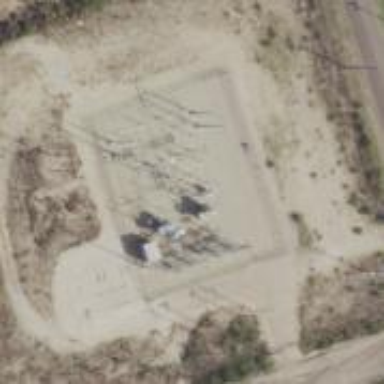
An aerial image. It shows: Distribution substation surrounded by fence.